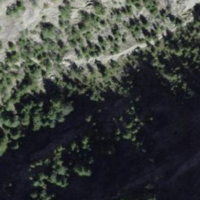
EUNIS habitat code: 48
Species observed at this site:
Parnassius apollo
Leucorrhinia dubia